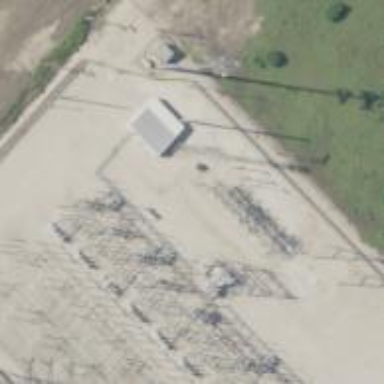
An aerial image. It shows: Switch used for power control.